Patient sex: F
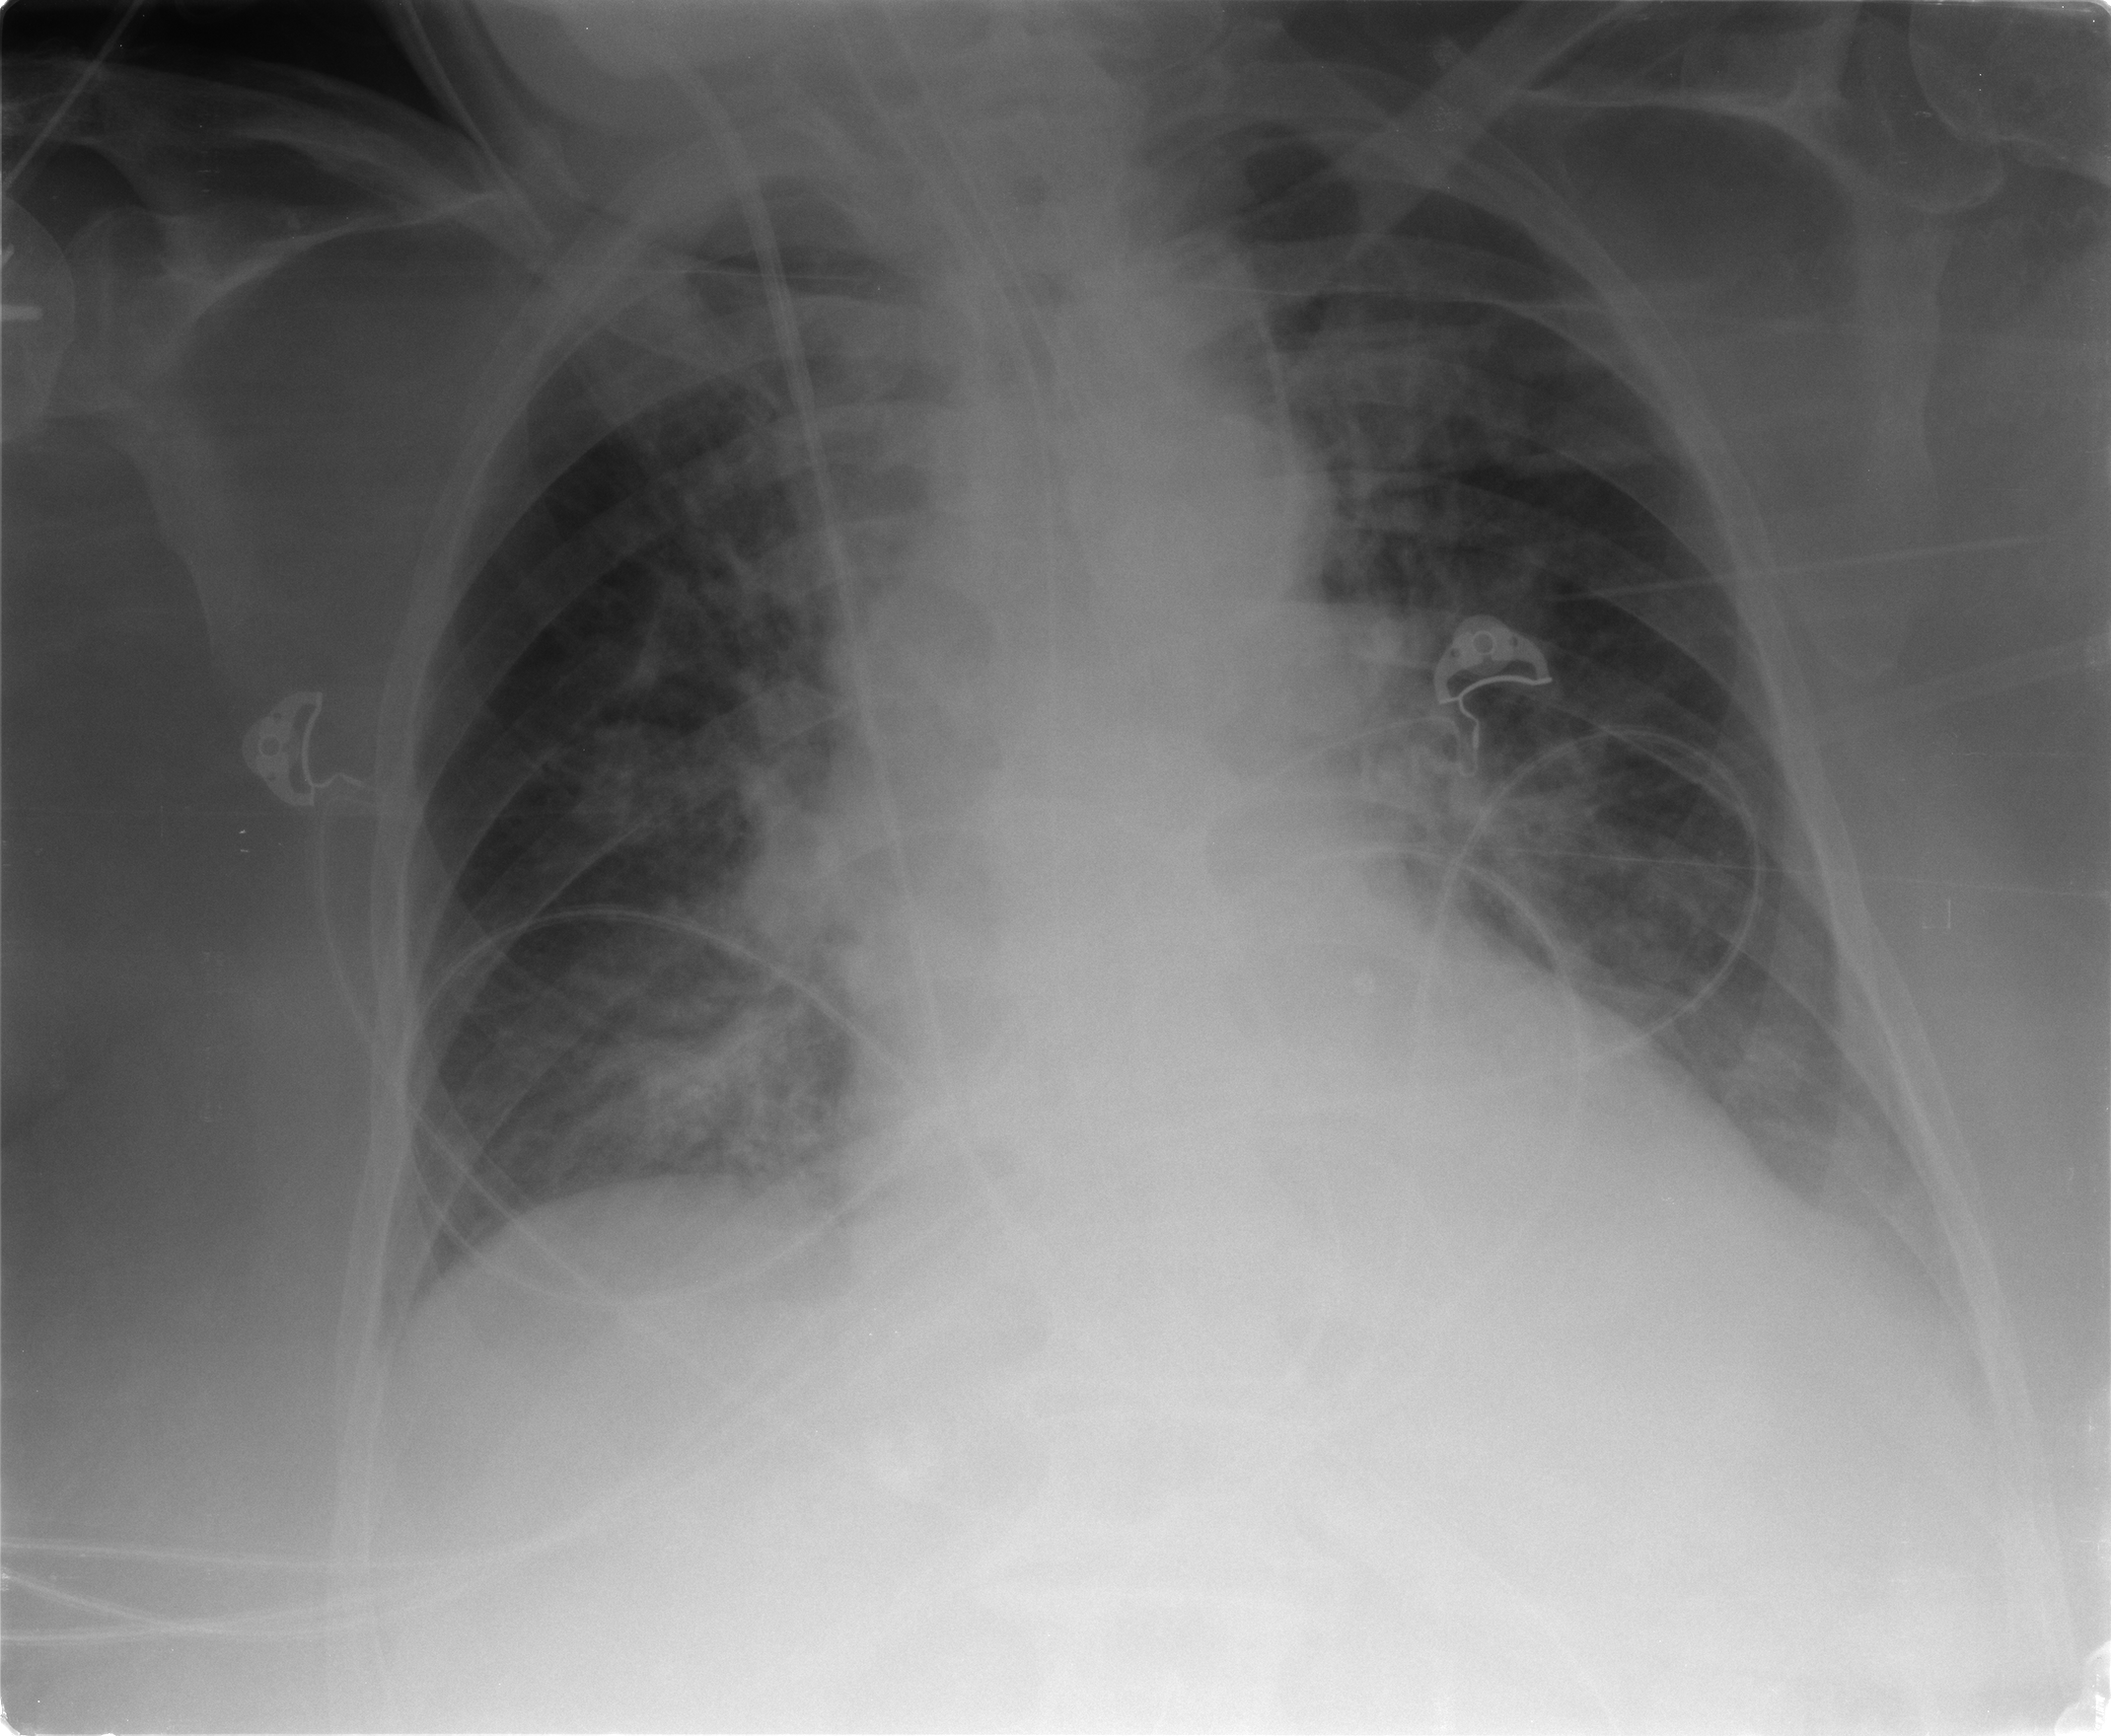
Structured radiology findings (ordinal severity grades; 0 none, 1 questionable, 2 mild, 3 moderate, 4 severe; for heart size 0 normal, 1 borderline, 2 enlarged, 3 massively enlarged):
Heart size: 2
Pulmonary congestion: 3
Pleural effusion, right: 0
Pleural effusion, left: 2
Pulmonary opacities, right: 2
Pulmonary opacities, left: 0
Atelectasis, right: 2
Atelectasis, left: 0